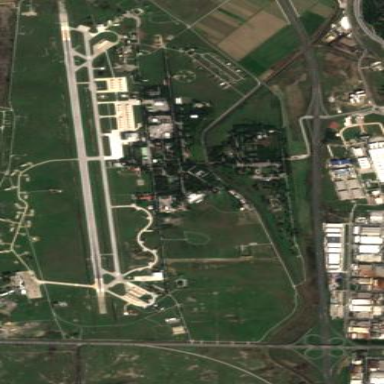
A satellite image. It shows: Military airfield located within aerodrome.